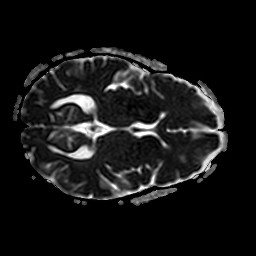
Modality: ADC
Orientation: axial
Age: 60
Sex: female
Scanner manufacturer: philips
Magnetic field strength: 3 T
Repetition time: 4.109 s
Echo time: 0.06119 s